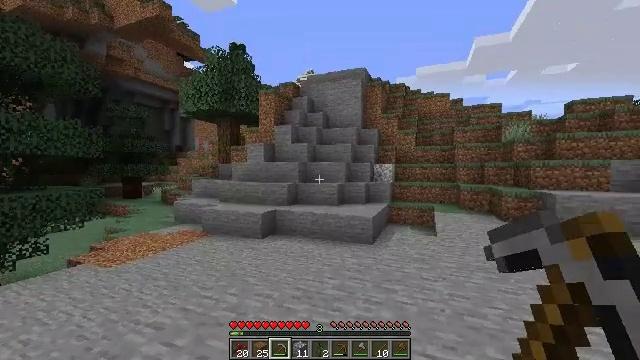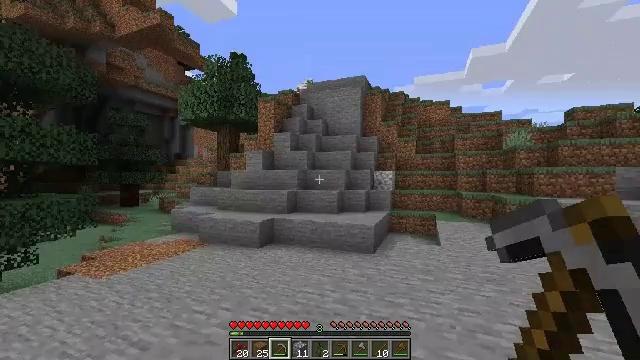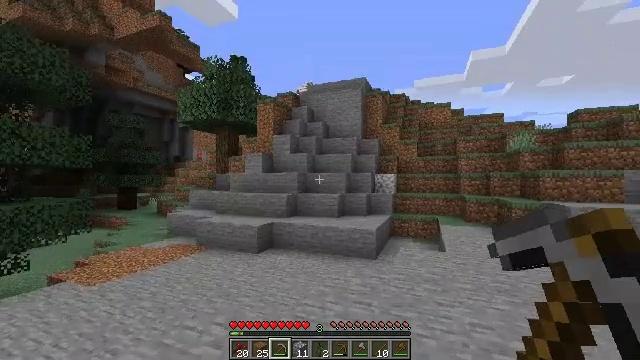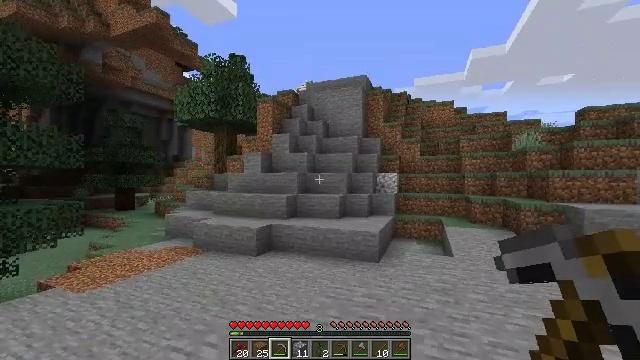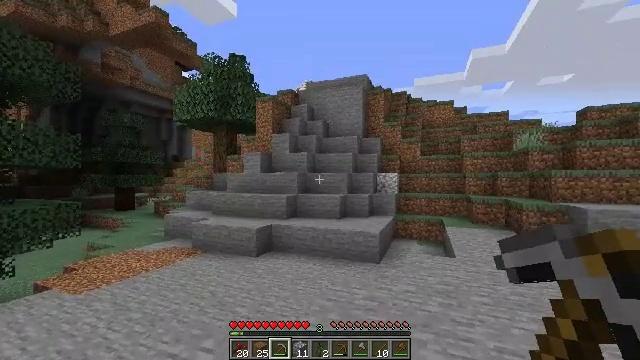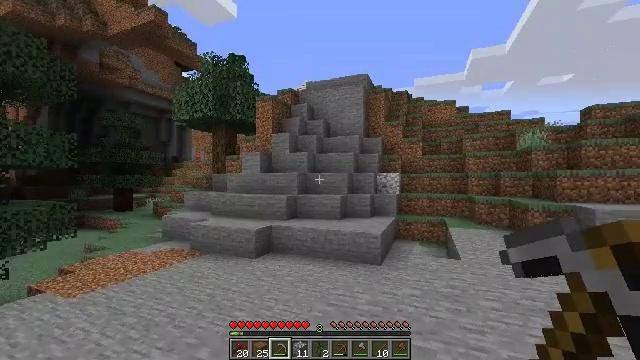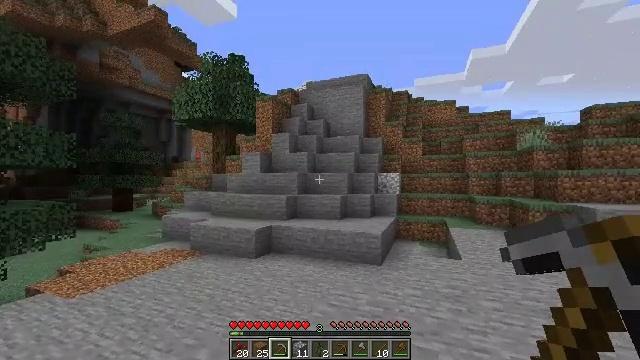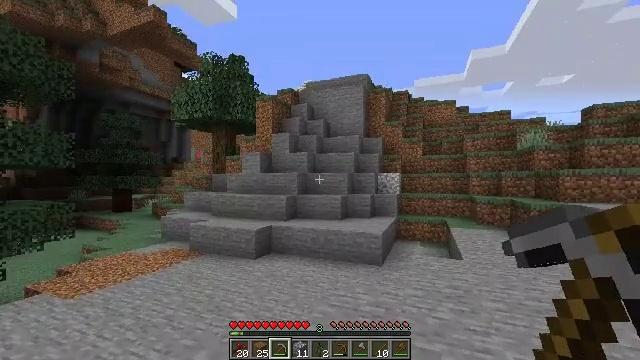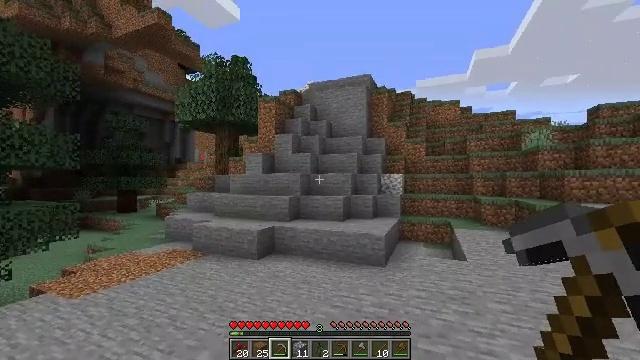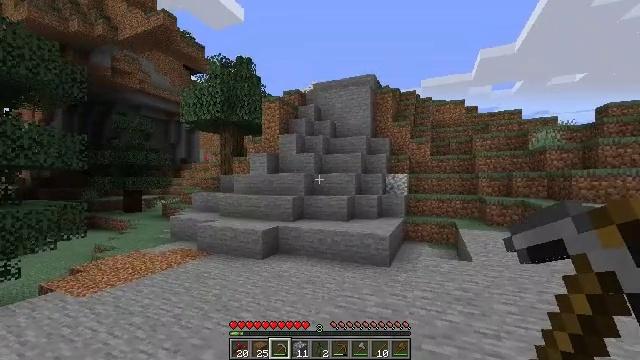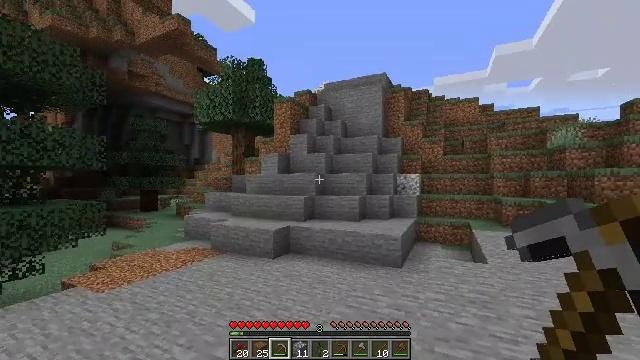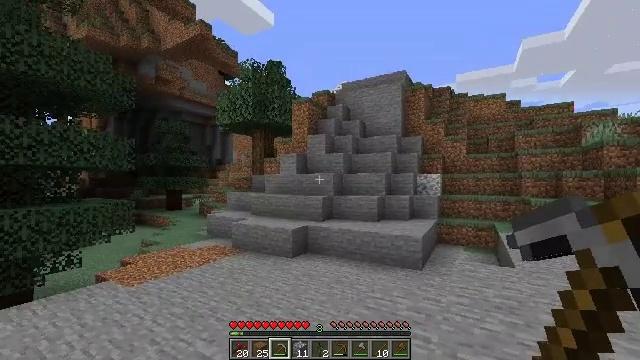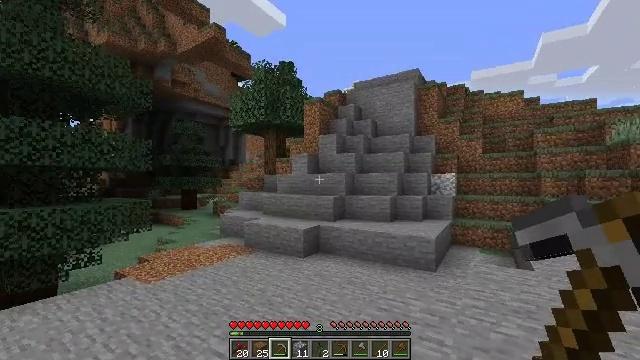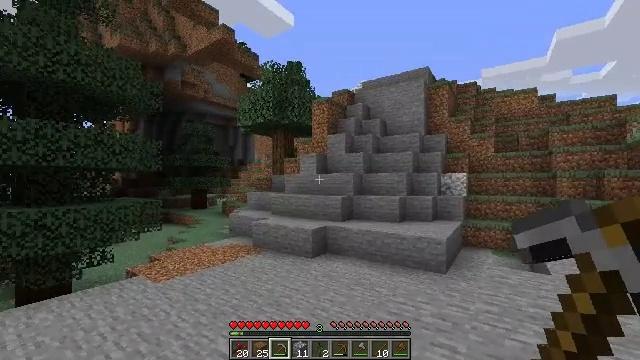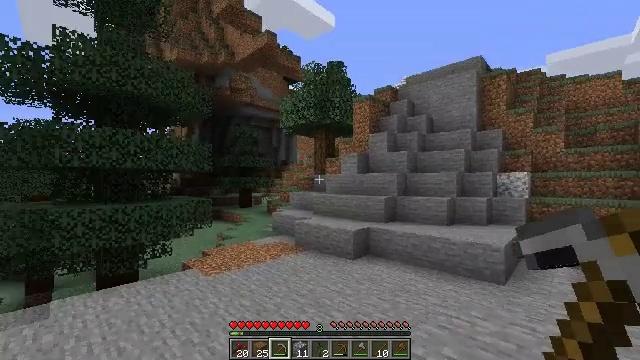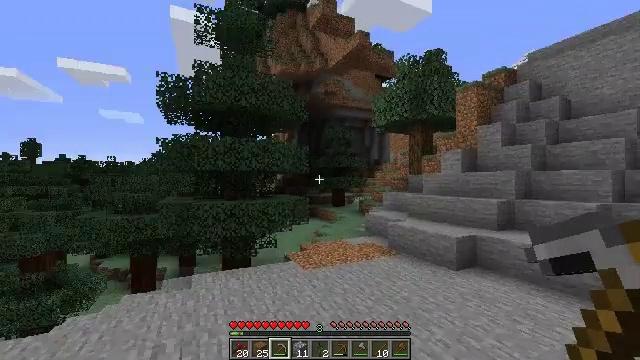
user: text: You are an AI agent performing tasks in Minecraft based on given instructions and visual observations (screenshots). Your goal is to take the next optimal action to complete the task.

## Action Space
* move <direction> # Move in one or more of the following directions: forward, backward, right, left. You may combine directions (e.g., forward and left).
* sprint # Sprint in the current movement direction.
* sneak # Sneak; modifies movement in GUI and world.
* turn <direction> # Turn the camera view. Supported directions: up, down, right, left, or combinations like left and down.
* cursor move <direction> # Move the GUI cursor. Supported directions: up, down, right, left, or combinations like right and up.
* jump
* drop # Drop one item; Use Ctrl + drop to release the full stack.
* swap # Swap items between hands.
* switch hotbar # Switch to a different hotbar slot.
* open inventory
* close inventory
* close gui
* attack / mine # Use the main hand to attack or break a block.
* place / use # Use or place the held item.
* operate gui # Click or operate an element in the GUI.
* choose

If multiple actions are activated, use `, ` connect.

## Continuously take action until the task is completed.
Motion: motion action
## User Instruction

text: Mine the sweet berry bush.
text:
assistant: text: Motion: move forward, turn up
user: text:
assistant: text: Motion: move forward
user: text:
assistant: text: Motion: move forward
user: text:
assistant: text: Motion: no_op
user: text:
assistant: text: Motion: no_op
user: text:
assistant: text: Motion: no_op
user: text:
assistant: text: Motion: no_op
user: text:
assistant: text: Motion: no_op
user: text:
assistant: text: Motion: no_op
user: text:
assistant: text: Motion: turn left
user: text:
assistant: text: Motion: turn left
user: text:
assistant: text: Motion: turn left
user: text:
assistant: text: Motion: move forward, turn left
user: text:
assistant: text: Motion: move forward, turn left
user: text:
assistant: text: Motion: move forward, turn left
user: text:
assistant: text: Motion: move forward, turn left
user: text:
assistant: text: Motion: move forward, turn left and down
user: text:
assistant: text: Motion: move forward, turn left and down
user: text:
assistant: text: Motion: move forward, turn left and down
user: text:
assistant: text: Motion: move forward and move right, turn left and down
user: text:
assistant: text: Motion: move forward and move right, turn left and down
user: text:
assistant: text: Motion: move forward and move right, turn left and down
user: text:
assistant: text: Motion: move forward and move right, turn left
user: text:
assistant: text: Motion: move forward and move right
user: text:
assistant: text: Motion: move forward and move right
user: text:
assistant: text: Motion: move forward
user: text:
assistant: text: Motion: move forward
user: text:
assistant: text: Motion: move forward
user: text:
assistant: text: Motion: move forward
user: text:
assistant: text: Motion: move forward